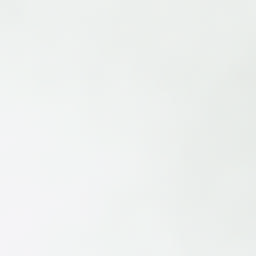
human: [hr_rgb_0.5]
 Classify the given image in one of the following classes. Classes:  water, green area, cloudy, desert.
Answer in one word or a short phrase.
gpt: cloudy